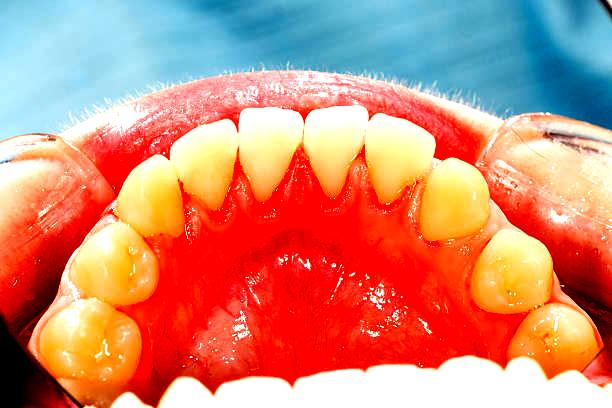
Condition: Gingivitis